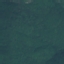
Land use / land cover: Forest